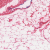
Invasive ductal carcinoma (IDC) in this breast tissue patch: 0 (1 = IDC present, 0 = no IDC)